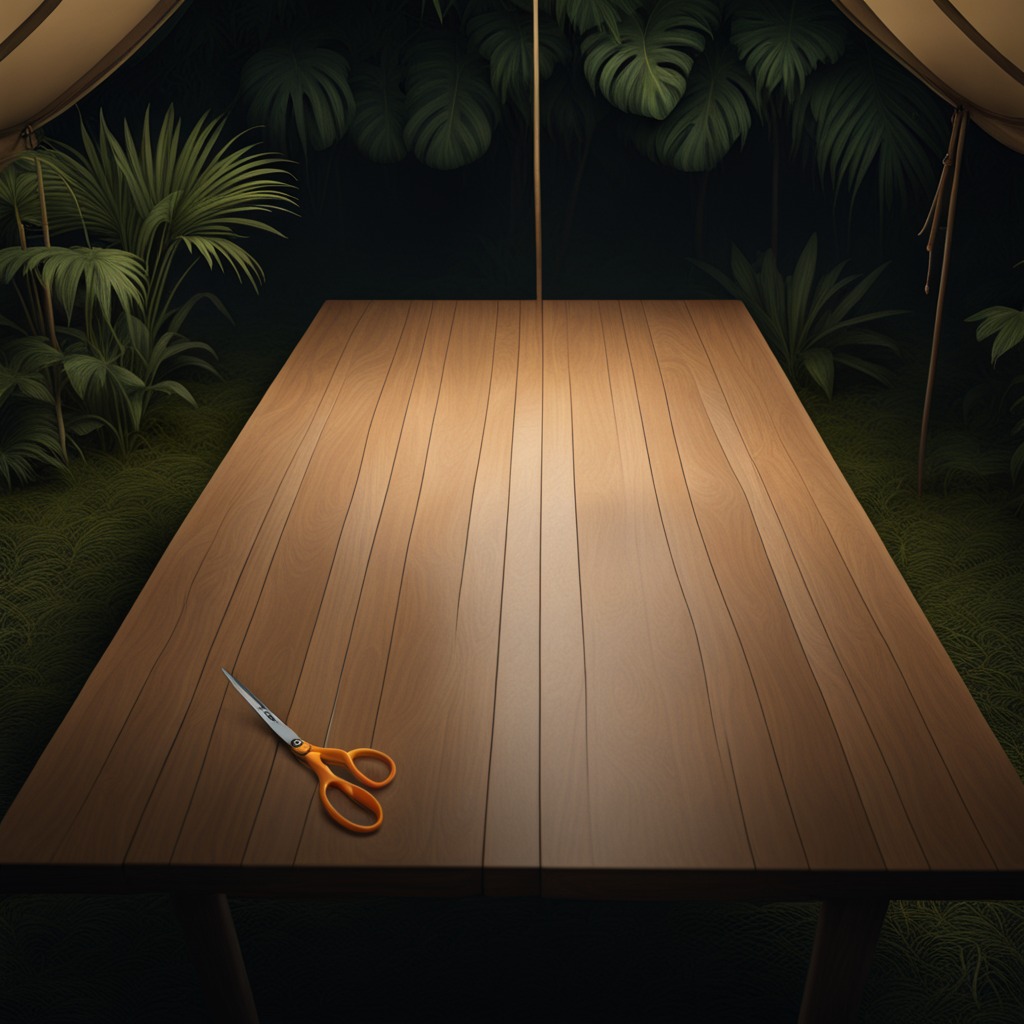
A scissor is lying on the wooden table.